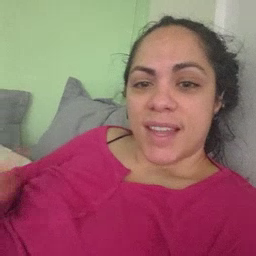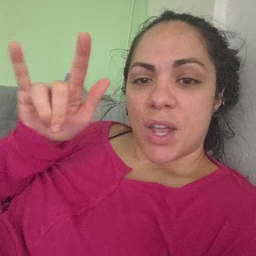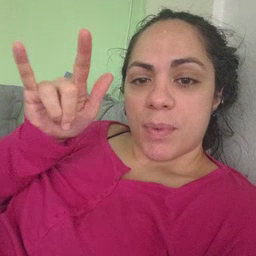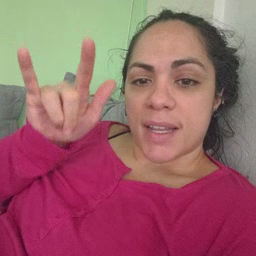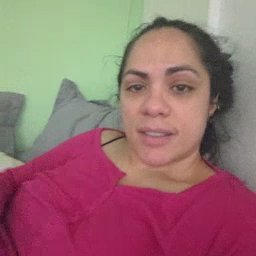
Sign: airplane